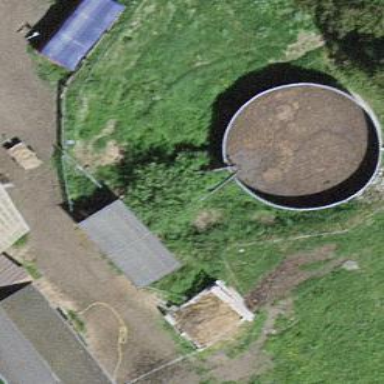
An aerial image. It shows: Silo.